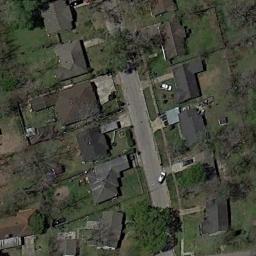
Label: medium_residential